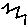
Label: zigzag